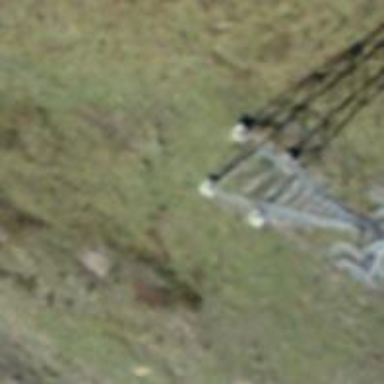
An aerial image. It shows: Pylon for aerialway.